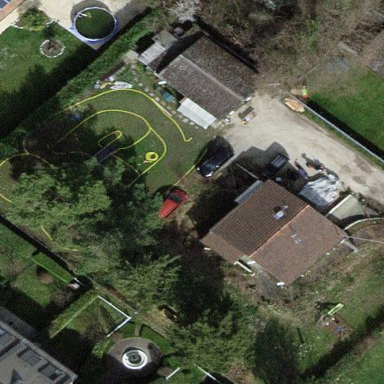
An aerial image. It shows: Garden surrounded by fence.